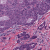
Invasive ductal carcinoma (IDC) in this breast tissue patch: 1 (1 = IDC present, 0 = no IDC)